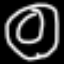
Label: donut